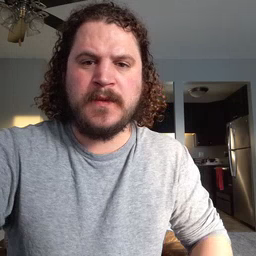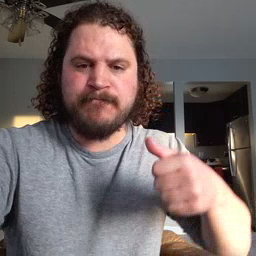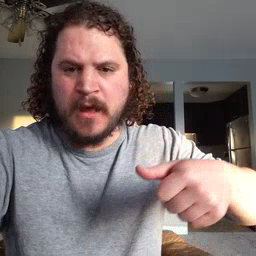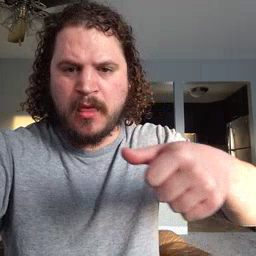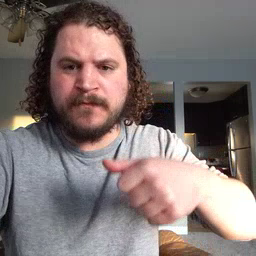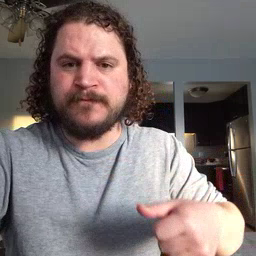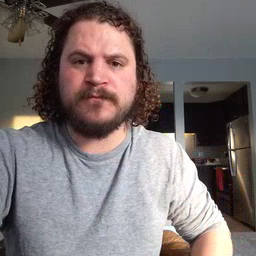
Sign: puzzle